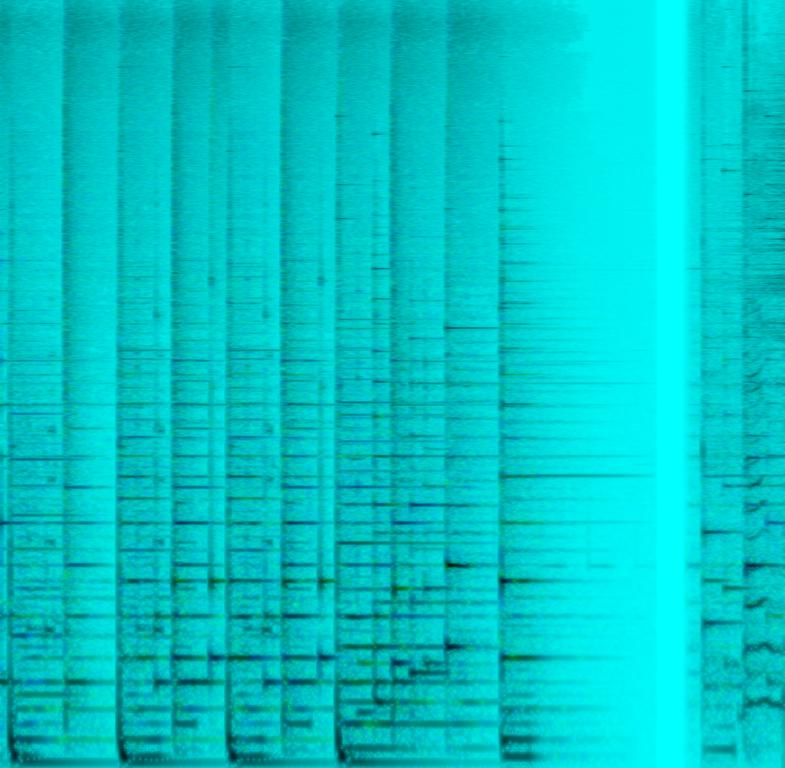
The low quality recording features a children's song that consists of a groovy piano, mellow bells melody, punchy kick and shimmering hi hats, after which a mellow female vocal starts singing. It sounds happy, fun, soft, mellow and joyful.